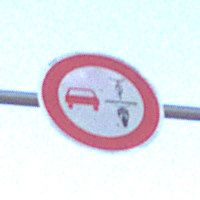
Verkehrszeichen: VerbotUeberholenEinspurigeFahrzeuge
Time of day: SunriseSunset
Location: Outdoor (Nature)
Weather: Clear
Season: NotSpecified
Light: Natural